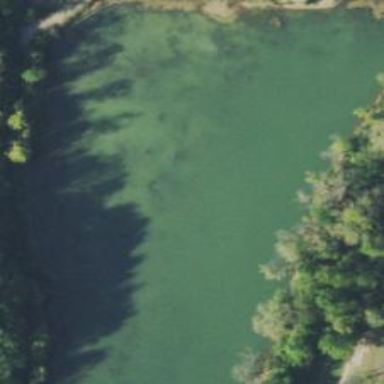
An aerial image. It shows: Lake with natural water.